Question: I'm running my iPhone app on the simulator to record my voice. It saves the recording to a .wav file, but I don't know where that is on my machine. Any help?
---
Please keep in mind that I'm trying to 'simulate' the experience on a device. So my use of directories is crucial. See my output to the console:

---
This is really strange. I just tried to record my voice with the Speak Here example project ('out of the box') and it worked (played back my voice and everything). Yet when I use the finder to try to locate the file... no deals! This is really bizarre. Any ideas?
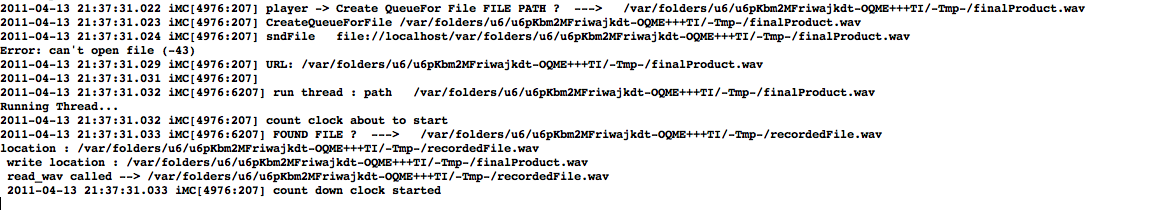
Answer: Try this path '/Users/<your_username>/Library/Application Support/iPhone Simulator/'. In available dirs there look for '/Applications/<your_app>/Documents'.
- <URL>